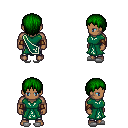
a pixel art fantasy rpg character, male body template, human, dark skin, sash dress, metal pants, green plain hairstyle, leather bracers, white slippers, four views (front, back, left, right), 2x2 character sprite sheet, small pixel art, hard edges, no anti-aliasing